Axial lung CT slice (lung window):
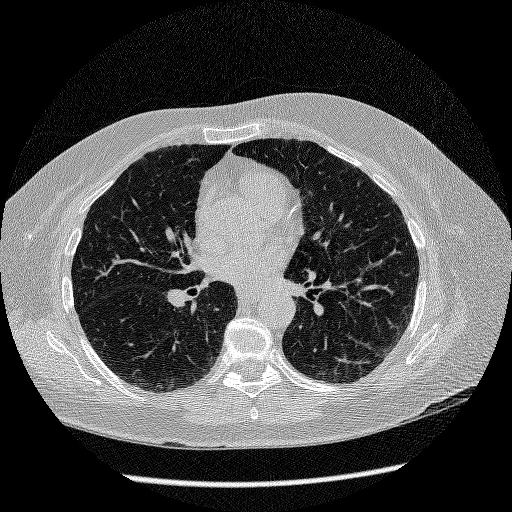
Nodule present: no